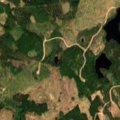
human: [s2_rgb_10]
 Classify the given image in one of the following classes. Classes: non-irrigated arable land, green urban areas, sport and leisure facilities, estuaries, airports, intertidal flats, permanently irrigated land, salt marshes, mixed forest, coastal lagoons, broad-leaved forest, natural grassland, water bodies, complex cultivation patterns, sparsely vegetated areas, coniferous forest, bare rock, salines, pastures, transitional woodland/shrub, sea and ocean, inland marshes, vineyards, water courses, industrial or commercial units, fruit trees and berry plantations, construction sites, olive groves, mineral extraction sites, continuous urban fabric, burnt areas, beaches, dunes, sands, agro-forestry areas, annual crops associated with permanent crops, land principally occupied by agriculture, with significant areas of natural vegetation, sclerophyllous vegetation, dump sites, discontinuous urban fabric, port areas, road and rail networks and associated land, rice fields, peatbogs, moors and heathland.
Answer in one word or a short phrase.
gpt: coniferous forest, mixed forest, transitional woodland/shrub